Question: I have a UIViewContoller with a few container(child) UIiewsController. The main UIViewController (mvc) contains:
- - - -

I have added gesture recognizers to mvc so that a user can hide/show each of the child view controllers by swiping them off of the screen.
The problem is that when a user swipes any of the svcs off of the screen, they cannot scroll the mvc's collectionView.
Here is how I am hiding/showing the svcs:
'''
-(void)swipeLeftGestureHandler:(UIGestureRecognizer*)gestureRecognizer{
SMLOG(@"Swiped Left");
if([SMUser activeUser] == nil) return;
if([self gestureHorizontalScreenSide:gestureRecognizer] == kHorizontalScreenSideLeft){
[self hideFacets];
}
else{
[self showAccordion];
}
}
-(void)swipeRightGestureHandler:(UIGestureRecognizer*)gestureRecognizer{
SMLOG(@"Swiped Right");
if([SMUser activeUser] == nil) return;
if([self gestureHorizontalScreenSide:gestureRecognizer] == kHorizontalScreenSideLeft){
[self showFacets];
}
else{
[self hideAccordion];
}
}
-(void)hideFacets{
if(self.facetVisible == NO) return;
[UIView animateWithDuration:0.25
animations:^{
CGRect newFrame = self.facetViewController.view.frame;
newFrame.origin = CGPointMake(newFrame.origin.x - newFrame.size.width, newFrame.origin.y);
self.facetViewController.view.frame = newFrame;
self.facetVisible = NO;
}
completion:^(BOOL finished){
self.facetViewController.view.hidden = YES;
self.facetViewController.view.userInteractionEnabled = NO;
}];
}
-(void)showFacets{
if([SMUser activeUser] == nil) return;
if(self.facetVisible == YES) return;
self.facetViewController.view.userInteractionEnabled = YES;
[UIView animateWithDuration:0.25
animations:^{
self.facetViewController.view.hidden = NO;
CGRect newFrame = self.facetViewController.view.frame;
newFrame.origin = CGPointMake(newFrame.origin.x + newFrame.size.width, newFrame.origin.y);
self.facetViewController.view.frame = newFrame;
self.facetVisible = YES;
}
completion:^(BOOL finished){
}];
}
'''
As you can see I'm toggling the svc.view.hidden property and then I also tried toggling th svc.userInteractionEnabled.property but no luck. Still cannot swipe the collection view by swiping where the facets view controller was/is.
Any ideas?
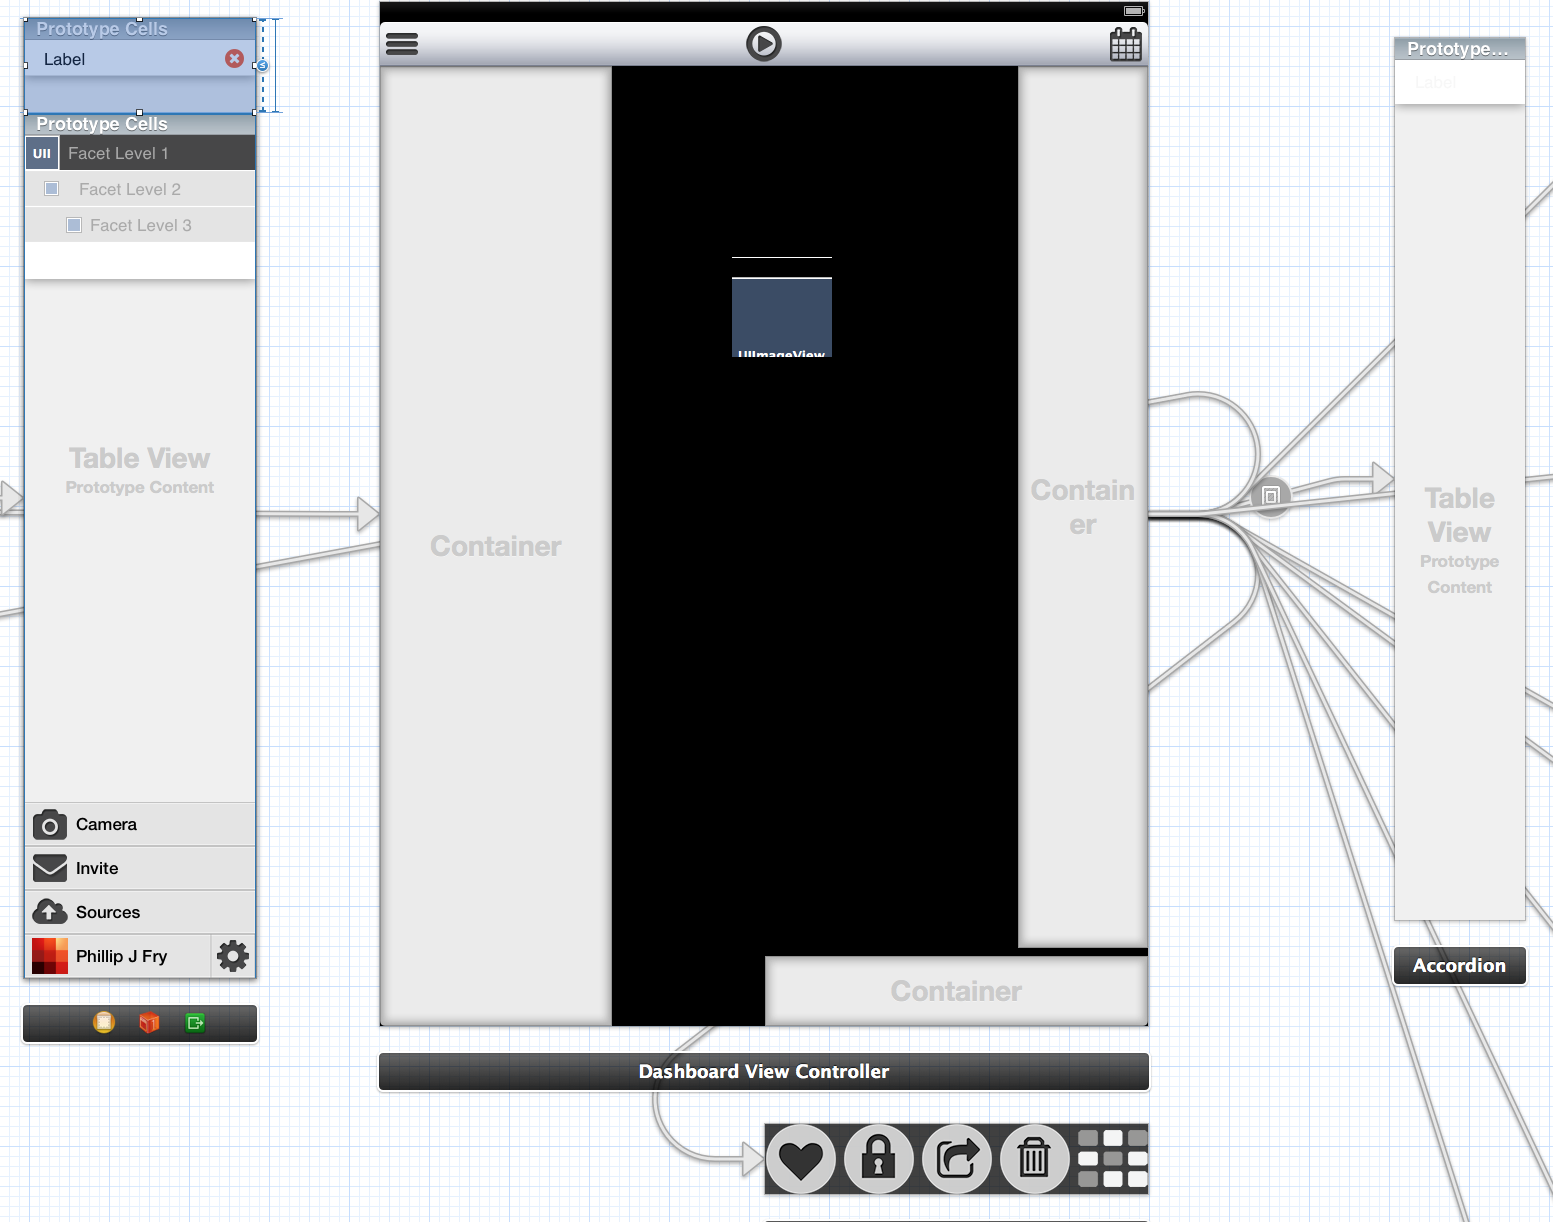
Answer: The solution here is to add another outlet (using IB) for the container view in the parentViewController (I called it facetContainerView in this code) and then set it's userInteractionEnabled property.
'''
-(void)hideFacets{
if(self.facetVisible == NO) return;
self.facetVisible = NO;
[UIView animateWithDuration:0.25
animations:^{
CGRect newFrame = self.facetViewController.view.frame;
newFrame.origin = CGPointMake(newFrame.origin.x - newFrame.size.width, newFrame.origin.y);
self.facetViewController.view.frame = newFrame;
}
completion:^(BOOL finished){
self.facetViewController.view.hidden = YES;
self.facetContainerView.userInteractionEnabled = NO;
}];
}
-(void)showFacets{
if(self.facetVisible == YES) return;
self.facetVisible = YES;
self.facetContainerView.userInteractionEnabled = YES;
[UIView animateWithDuration:0.25
animations:^{
self.facetViewController.view.hidden = NO;
CGRect newFrame = self.facetViewController.view.frame;
newFrame.origin = CGPointMake(newFrame.origin.x + newFrame.size.width, newFrame.origin.y);
self.facetViewController.view.frame = newFrame;
}
completion:^(BOOL finished){
}];
}
'''
I was curious as to how this new view outlet was different from self.facetViewController.view, so I inserted this code to compare addresses (they are different indeed). I'm not sure about the heirarchy, but it seems that there is an extra view layer that I was not aware of.
'''
NSLog(@"self.facetViewController.view: %p", self.facetViewController.view);
NSLog(@"self.facetContainerView: %p", self.facetContainerView);
'''
Hopefully this will help someone at some point.